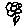
Label: flower